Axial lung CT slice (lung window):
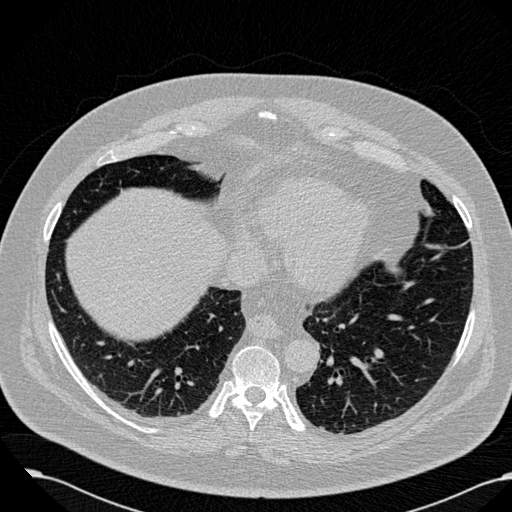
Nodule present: no